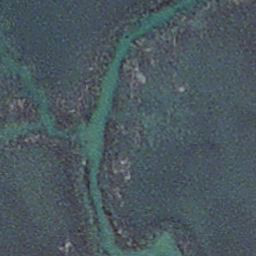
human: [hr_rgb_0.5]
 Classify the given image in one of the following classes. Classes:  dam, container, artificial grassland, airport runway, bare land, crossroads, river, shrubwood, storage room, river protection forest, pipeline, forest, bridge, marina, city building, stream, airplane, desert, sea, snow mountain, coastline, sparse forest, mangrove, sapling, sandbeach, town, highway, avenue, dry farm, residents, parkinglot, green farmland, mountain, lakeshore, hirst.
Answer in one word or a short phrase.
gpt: stream